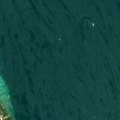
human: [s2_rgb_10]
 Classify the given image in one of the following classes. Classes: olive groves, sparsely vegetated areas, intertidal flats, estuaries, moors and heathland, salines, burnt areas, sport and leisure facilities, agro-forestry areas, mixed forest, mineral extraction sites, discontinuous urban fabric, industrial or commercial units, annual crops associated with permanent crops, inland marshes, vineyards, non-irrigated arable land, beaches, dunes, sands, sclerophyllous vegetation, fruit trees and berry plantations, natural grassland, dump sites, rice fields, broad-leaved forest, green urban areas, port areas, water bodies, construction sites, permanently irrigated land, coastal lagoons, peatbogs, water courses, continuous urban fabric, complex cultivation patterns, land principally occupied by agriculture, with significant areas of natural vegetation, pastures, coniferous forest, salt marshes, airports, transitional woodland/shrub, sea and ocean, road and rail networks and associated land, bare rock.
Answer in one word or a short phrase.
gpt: discontinuous urban fabric, water bodies